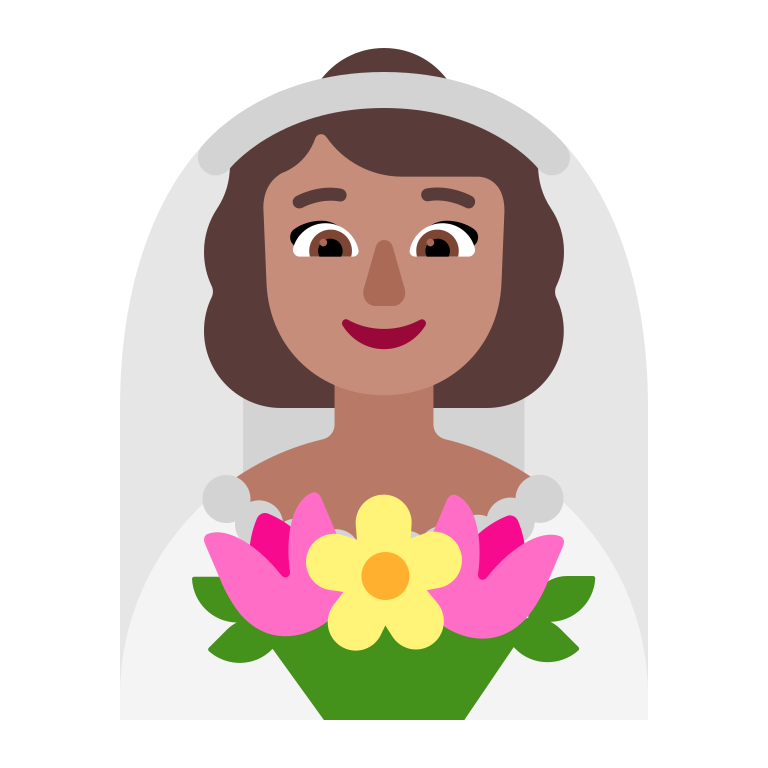
woman with veil flat